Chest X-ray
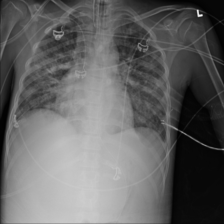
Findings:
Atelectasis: negative
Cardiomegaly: negative
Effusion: negative
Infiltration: negative
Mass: negative
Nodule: negative
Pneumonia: negative
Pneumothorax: negative
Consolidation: negative
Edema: negative
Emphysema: negative
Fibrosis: negative
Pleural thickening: negative
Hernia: negative